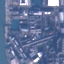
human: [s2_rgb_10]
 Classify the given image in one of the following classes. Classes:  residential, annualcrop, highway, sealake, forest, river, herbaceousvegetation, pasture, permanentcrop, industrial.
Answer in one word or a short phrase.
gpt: Industrial